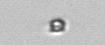
Label: nanoplankton_mix